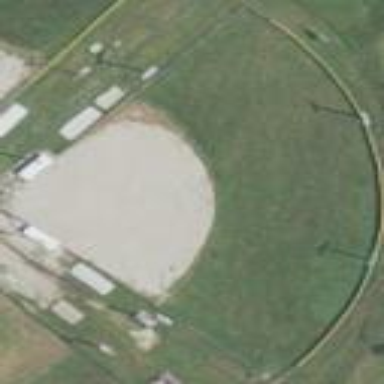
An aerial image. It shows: Baseball/softball pitch for leisure and sports activities.